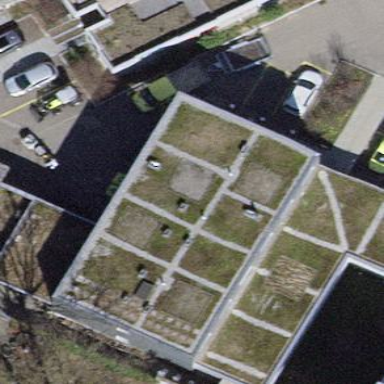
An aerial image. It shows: View of roof of building.